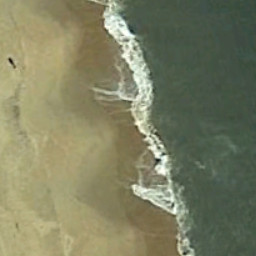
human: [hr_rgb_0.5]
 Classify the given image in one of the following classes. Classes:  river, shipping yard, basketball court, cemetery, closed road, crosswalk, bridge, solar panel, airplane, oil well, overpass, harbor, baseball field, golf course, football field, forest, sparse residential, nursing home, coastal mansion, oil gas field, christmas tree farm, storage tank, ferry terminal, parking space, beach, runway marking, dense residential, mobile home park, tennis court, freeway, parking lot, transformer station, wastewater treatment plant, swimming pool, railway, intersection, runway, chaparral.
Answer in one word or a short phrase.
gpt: beach